Field crop: tomato
Growth stage: 1
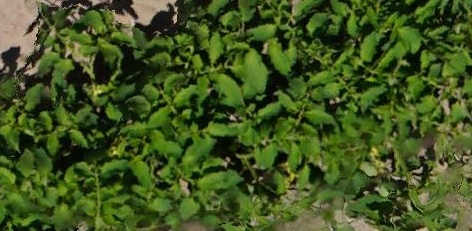
Species: tomato